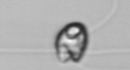
Label: flagellate_morphotype1